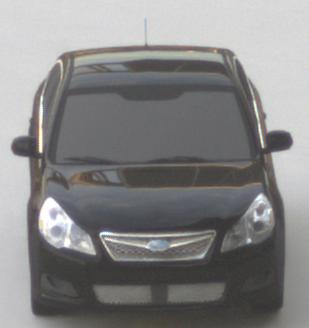
Make: Subaru
Model: Legacy 2.0R
Detailed model: Legacy (IV) Limousine
Model produced from: 2007/09
Model produced until: 2008/10
Doors: 4
Color: black
Road condition: dry road
Daytime: sunrise or sunset
Contrast: medium contrast